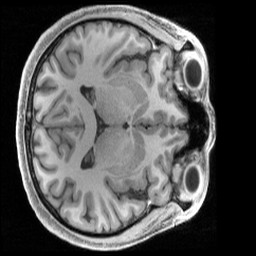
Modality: T1w
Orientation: axial
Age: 25
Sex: male
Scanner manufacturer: siemens
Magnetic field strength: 3 T
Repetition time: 2.4 s
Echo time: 0.00231 s